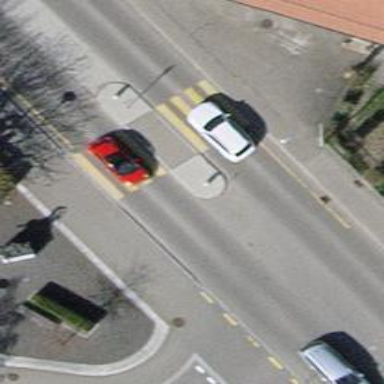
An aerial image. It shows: Uncontrolled zebra crossing with central island.